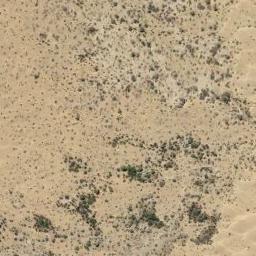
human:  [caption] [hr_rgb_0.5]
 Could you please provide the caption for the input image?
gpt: Chaparral is half dense and half sparse in the sand .

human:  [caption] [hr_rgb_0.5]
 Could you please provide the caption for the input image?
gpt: There are many bushes make up the chaparral on the desert .

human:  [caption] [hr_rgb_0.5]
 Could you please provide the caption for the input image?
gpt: Many traces of cars driving in this desert can be seen .

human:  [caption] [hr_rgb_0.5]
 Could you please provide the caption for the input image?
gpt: A lot of dense chaparrals of different sizes grow in the desert .

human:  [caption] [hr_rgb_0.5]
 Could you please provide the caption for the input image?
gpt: The chaparral is scattered and sparse .